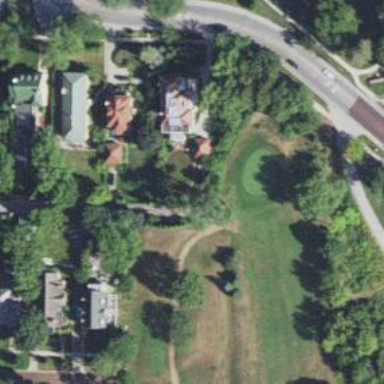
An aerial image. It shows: Pathway for golfing.